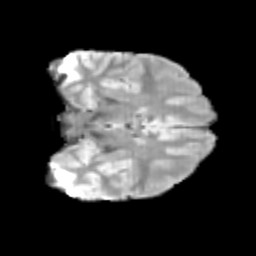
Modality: T2w
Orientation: coronal
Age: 11
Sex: male
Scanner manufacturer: siemens
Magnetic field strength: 3 T
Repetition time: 3.8 s
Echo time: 0.07 s